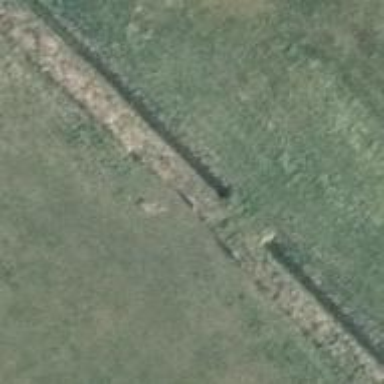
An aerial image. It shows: Culvert tunnel.